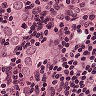
Metastatic tissue present: yes